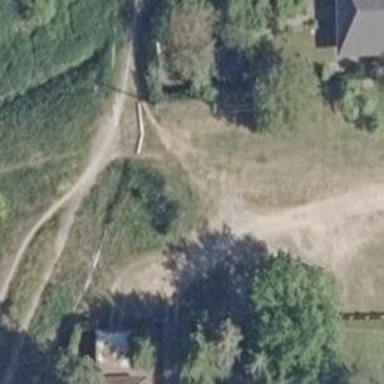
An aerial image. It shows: Sandy path.